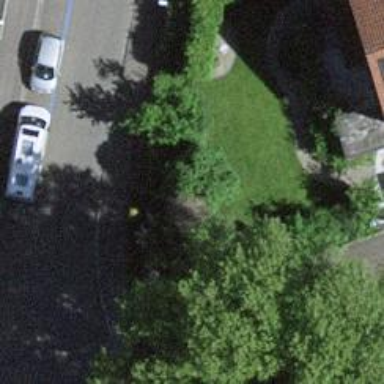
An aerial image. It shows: Post box is visible.